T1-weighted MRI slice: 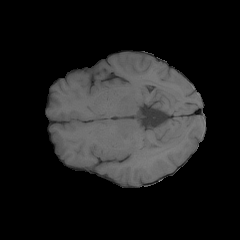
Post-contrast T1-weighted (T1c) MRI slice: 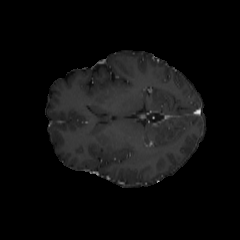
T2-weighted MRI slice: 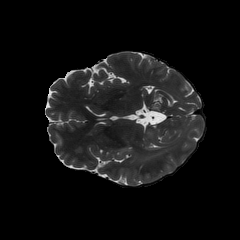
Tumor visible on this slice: no